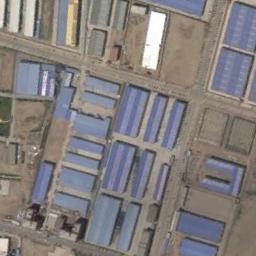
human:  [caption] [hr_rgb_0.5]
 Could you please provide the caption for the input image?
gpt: The houses in the industrial area are rectangular .

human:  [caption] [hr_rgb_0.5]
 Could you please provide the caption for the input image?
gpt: Many houses of different shapes and sizes are in the industrial area .

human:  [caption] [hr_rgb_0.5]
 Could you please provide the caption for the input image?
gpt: The industrial area has some neatly arranged blue workshops and clearings .

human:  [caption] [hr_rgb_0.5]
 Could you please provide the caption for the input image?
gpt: Neatly planned factory buildings and roads in an industrial area with free land .

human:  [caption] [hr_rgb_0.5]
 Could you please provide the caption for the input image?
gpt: There are some blue buildings and some brown empty land on the industrial area .